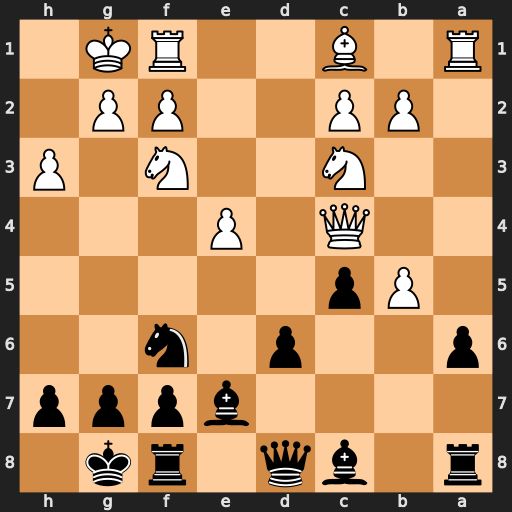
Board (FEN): r1bq1rk1/4bppp/p2p1n2/1Pp5/2Q1P3/2N2N1P/1PP2PP1/R1B2RK1
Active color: b
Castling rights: -
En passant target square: -
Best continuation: axb5 Rxa8 bxc4